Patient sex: M
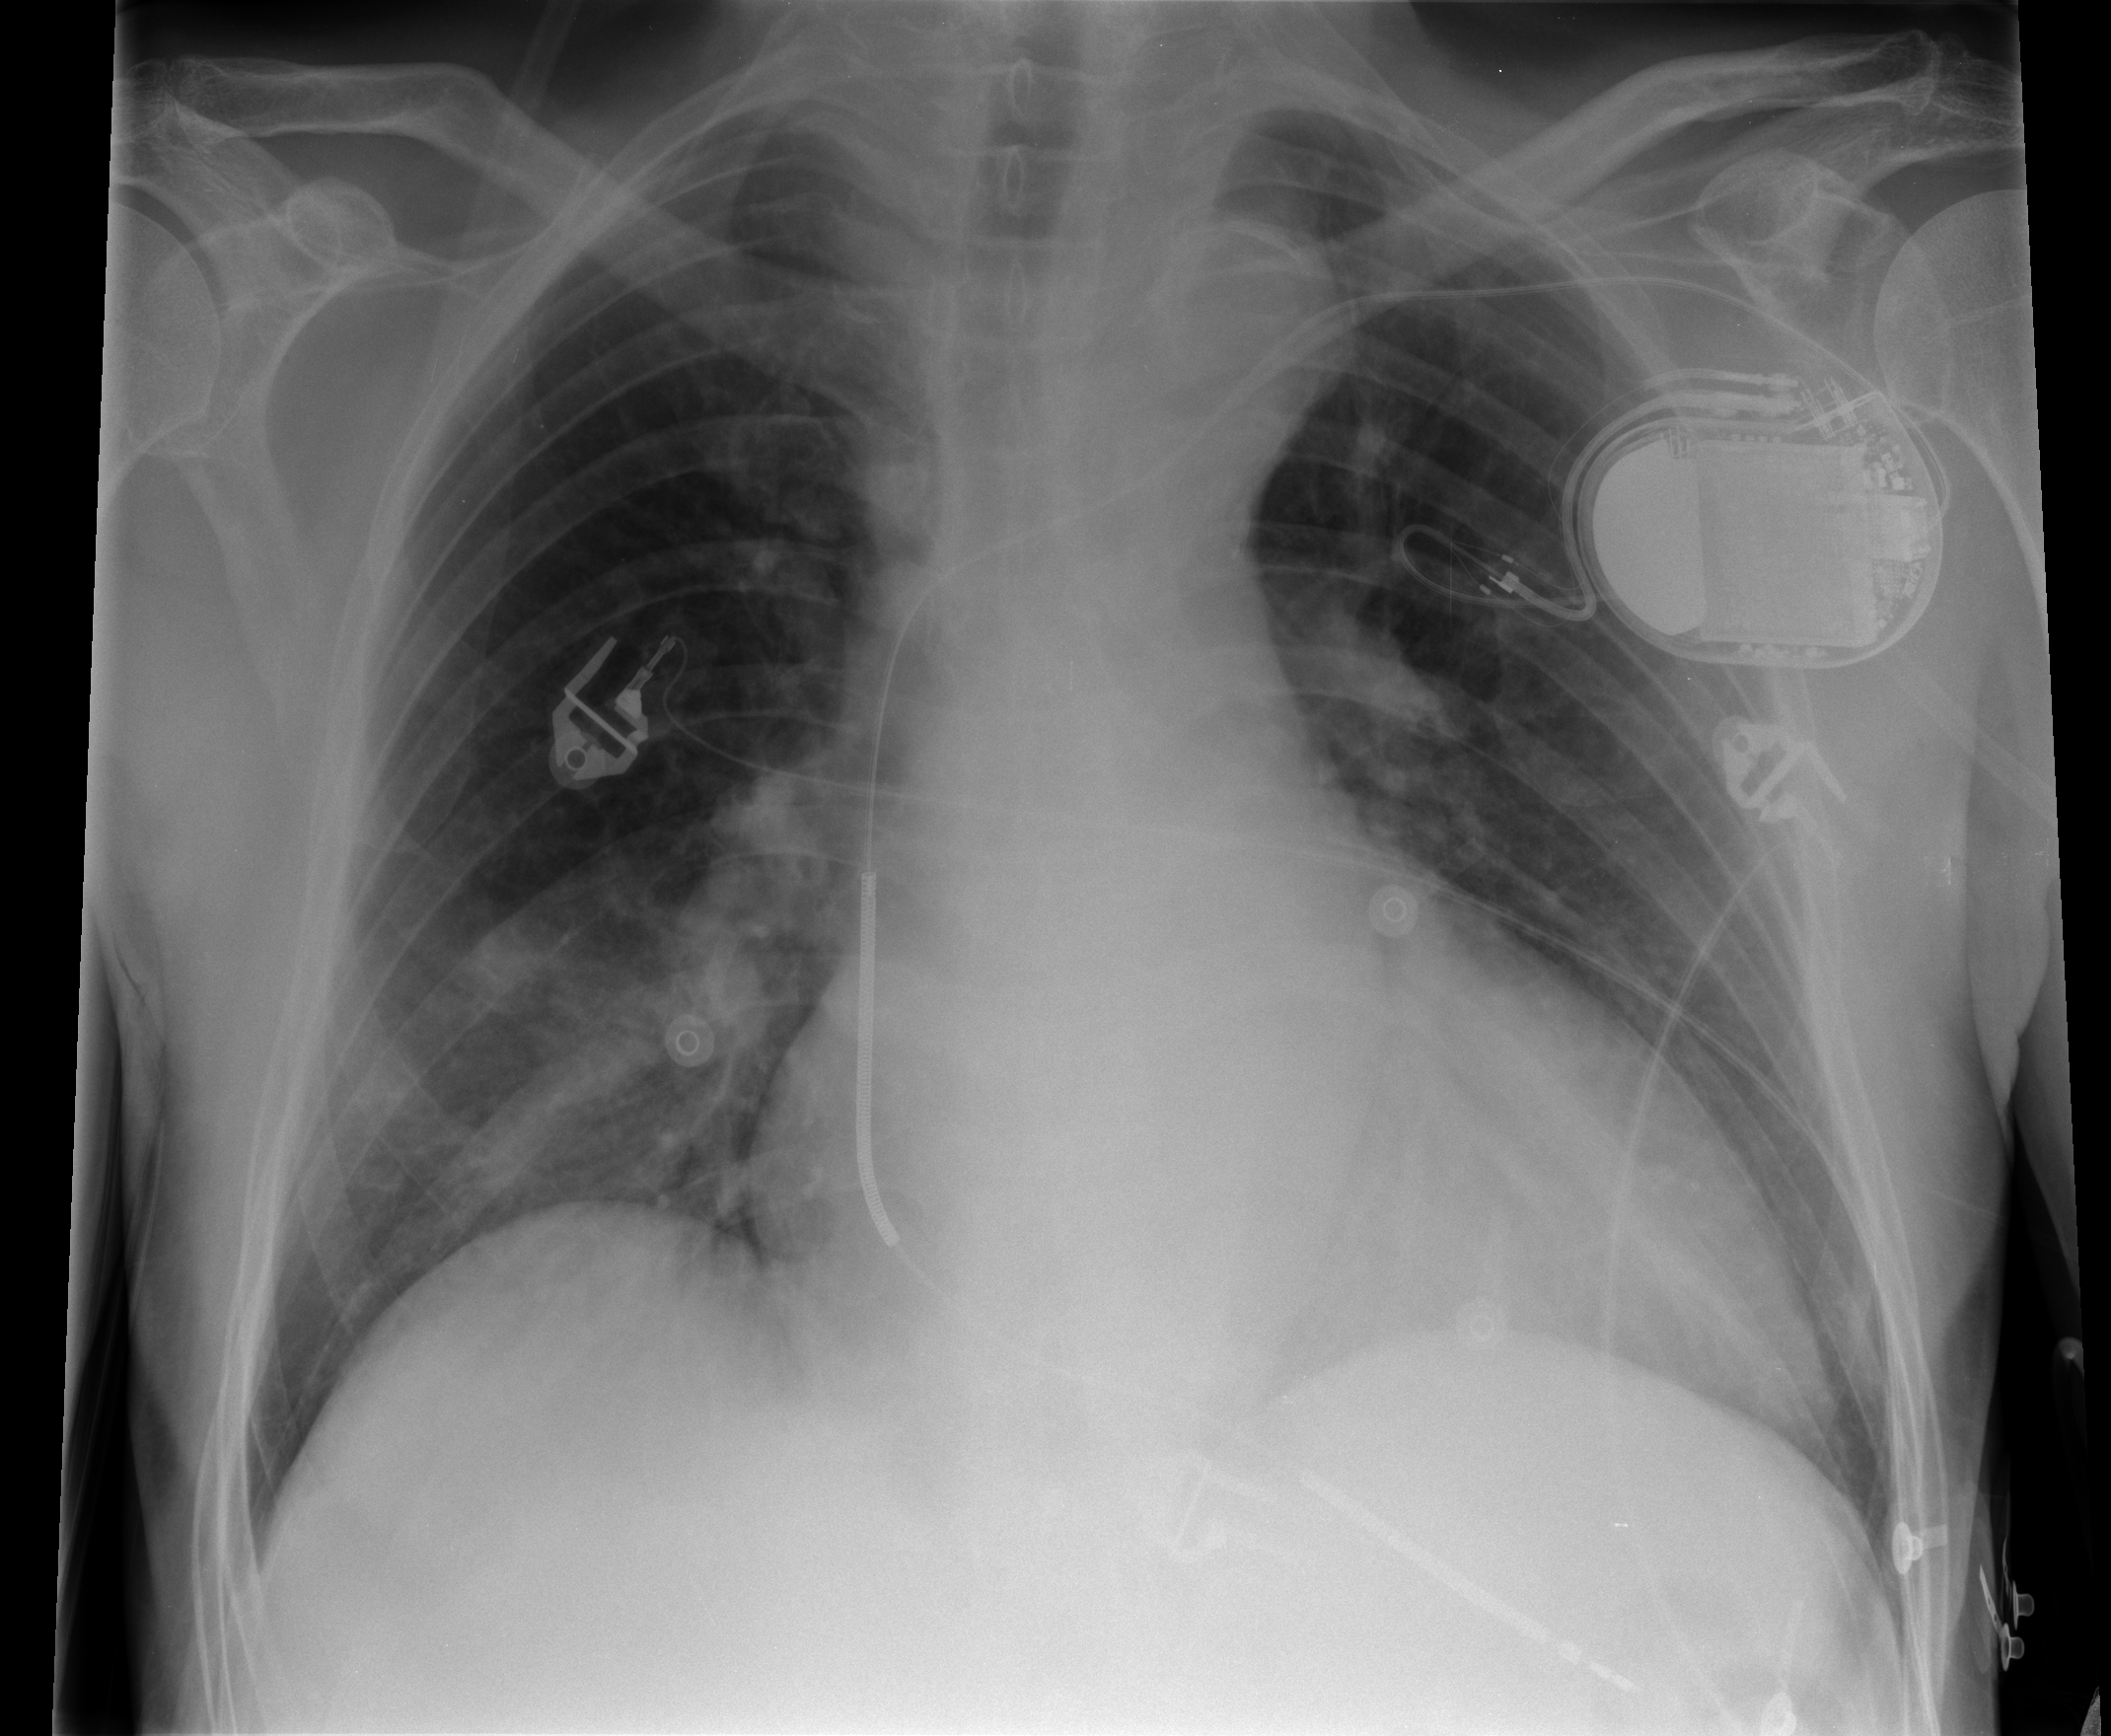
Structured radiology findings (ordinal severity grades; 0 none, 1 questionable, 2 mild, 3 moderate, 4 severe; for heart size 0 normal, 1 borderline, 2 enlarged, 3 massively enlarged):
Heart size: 2
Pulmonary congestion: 1
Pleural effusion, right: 0
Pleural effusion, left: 0
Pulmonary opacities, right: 3
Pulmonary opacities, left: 1
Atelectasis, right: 0
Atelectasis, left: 0